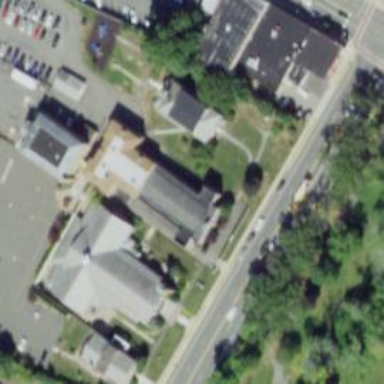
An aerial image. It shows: School building.